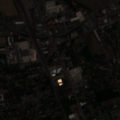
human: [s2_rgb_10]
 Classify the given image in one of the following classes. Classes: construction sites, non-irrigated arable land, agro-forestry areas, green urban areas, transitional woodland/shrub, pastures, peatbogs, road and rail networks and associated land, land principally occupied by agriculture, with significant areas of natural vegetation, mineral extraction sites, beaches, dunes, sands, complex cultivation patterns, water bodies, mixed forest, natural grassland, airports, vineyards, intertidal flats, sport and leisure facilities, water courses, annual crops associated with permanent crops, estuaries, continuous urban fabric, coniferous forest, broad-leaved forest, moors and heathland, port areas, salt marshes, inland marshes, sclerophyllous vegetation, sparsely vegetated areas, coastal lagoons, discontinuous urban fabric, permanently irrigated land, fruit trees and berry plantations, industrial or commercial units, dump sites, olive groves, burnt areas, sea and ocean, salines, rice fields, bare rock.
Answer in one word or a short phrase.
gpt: discontinuous urban fabric, industrial or commercial units, non-irrigated arable land